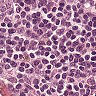
Metastatic tissue present: no